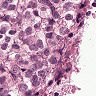
Metastatic tissue present: yes